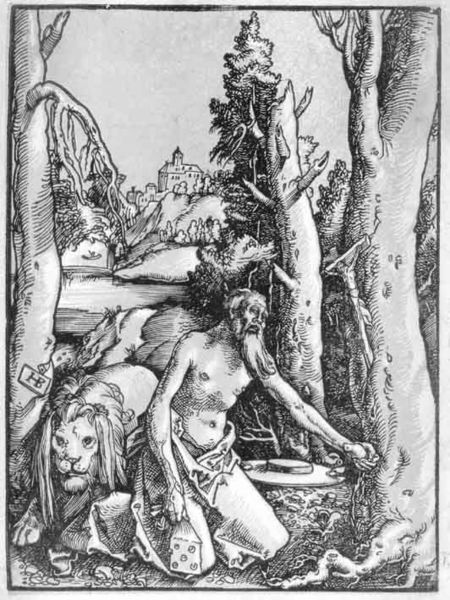
Titel: Der Heilige Hieronymus als Büßer im Walde
Künstler: Hans Baldung
Standort: Karlsruhe
Institution: Staatliche Kunsthalle Karlsruhe
Schlagwörter: akt, baum, berg, felsen, hand, himmel, lendenschurz, mann, nackt, schatten, umhang, vogel, wasser, weiß, baumstämme, bäume, fluss, landschaft, menschen, see, stadt, ufer, äste, brust, hintergrund, hut, hüte, kopfbedeckungen, licht, schwarz, skizze, tisch, zeichnung, gebäude, haus, schloss, schnee, tier, tuch, alt, bart, mütze, mützen, wand, architektur, arm, bibel, mensch, steine, tod, tot, trauer, vollbart, fünf, signatur, ast, baumstamm, einsamkeit, ferne, horizont, häuser, hügel, natur, spiegelung, stamm, busch, gewässer, kirche, mantel, renaissance, wald, deutschland, mähne, kopfbedeckung, holzschnitt, spieler, alter mann, kette, dorf, grafik, graphik, kahl, weis, winter, angst, brand, stämme, essen, brot, nabel, halbnackt, laken, knie, oberkörper, nacktheit, schild, alter, fetzen, krank, lendentuch, lumpen, burg, kloster, kreuz, palast, wurzel, zweig, festung, druck, lithographie, druckgrafik, schraffur, schwarz weiß, holzstich, radierung, stich, greifen, knien, holzdruck, nadelbaum, tanne, beutel, gebet, mahl, gravur, stift, würfel, kaputt, wurzeln, braum, kreuzigung, leid, leiden, teufel, hunger, knieend, kniend, mittelalter, blattwerk, müde, kruzifix, bettler, heiliger, wildnis, löwe, märtyrer, dürer, käse, heilig, kupferstich, abzug, weiser, keule, rennaissance, stumpf, baumstumpf, baumstümpfe, feste, eremit, arcjitektur, pilger, holbein, hieronymus, einsiedler, signaur, bosch, leidend, einöd, totholz, hyronimus, emerit, büßer, antonius, hironymus, samson, altr, abholzen, hüfel, läwe, olzschnitt, hohlbein, hb, jupferstich, die neun pforten, hyronismus, aussäßiger, aussetziger, hieronymu, jeronimus, hartkäse, ementaler, bischhofshut, schweizerkäse, schliechen, schraur, mannbäume, würfelaugen, aststumpf